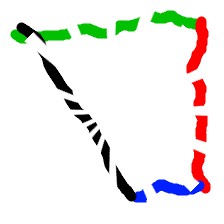
Shape: trapezoid